I will show an image sequence of human cooking. I have annotated the images with numbered circles. Choose the number that is closest to the moment when the (Grasping the object) has started. You are a five-time world champion in this game. Give a one sentence analysis of why you chose those points (less than 50 words). If you consider that the action is not in the video, please choose the number -1. Provide your answer at the end in a json file of this format: {"points": []}
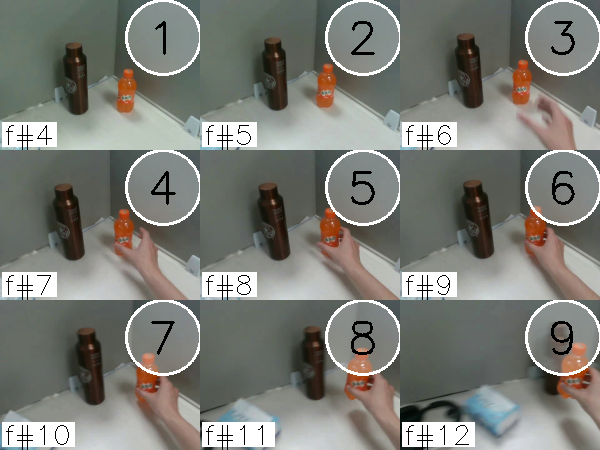
Frame 6 shows the clearest moment of hand-object contact.
{"points": [6]}